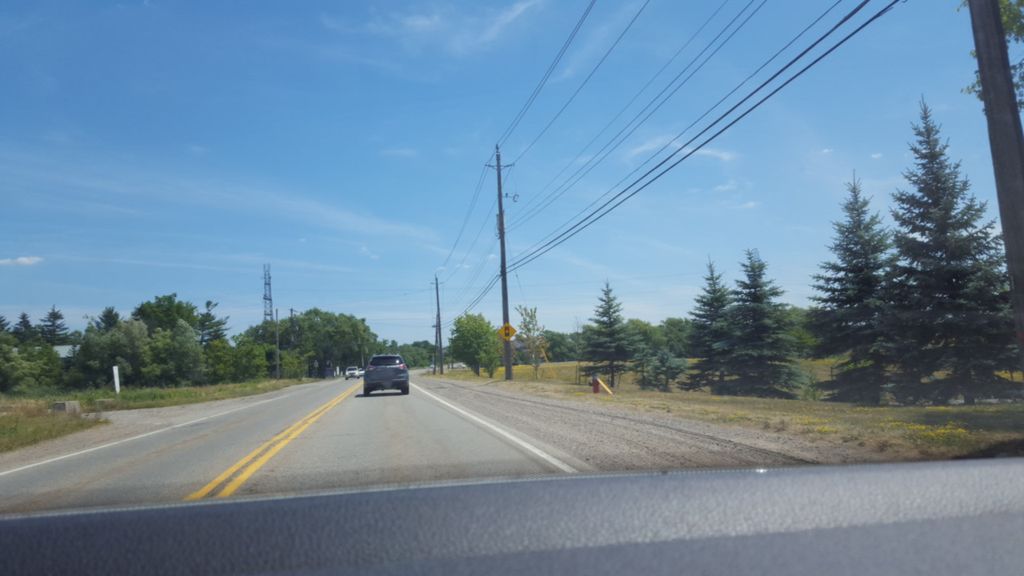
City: hamilton